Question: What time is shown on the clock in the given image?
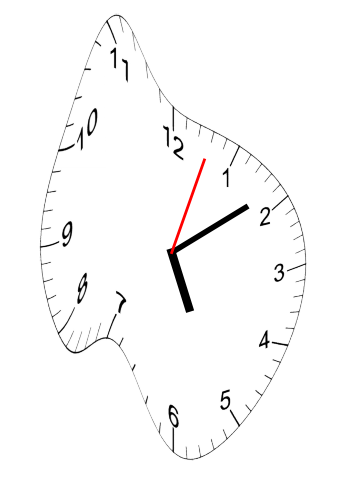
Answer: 05:09:03